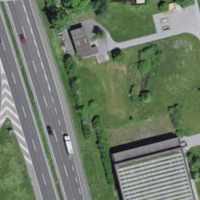
EUNIS habitat code: 57
Species observed at this site:
Echium vulgare
Plantago major
Lotus corniculatus
Erigeron canadensis
Daucus carota
Geranium pyrenaicum